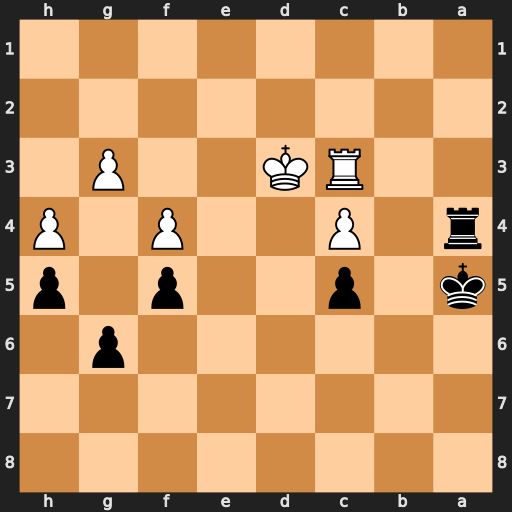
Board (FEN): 8/8/6p1/k1p2p1p/r1P2P1P/2RK2P1/8/8
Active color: b
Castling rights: -
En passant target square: -
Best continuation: Kb4 Rc1 Ra3+